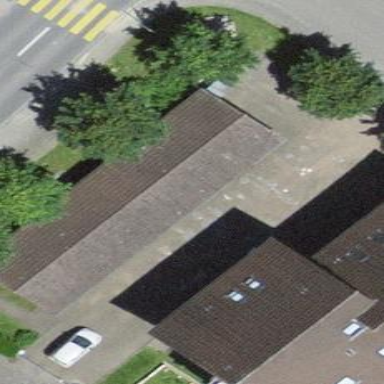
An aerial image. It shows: View of roof of building.